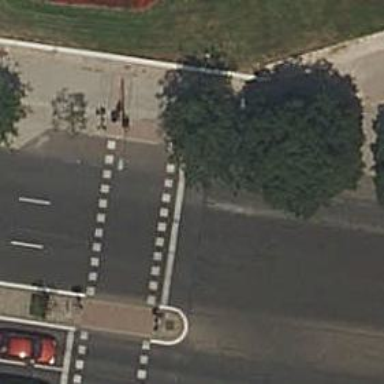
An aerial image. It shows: Road crossing with traffic signals.